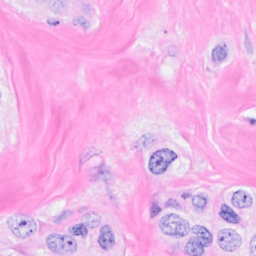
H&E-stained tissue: Breast